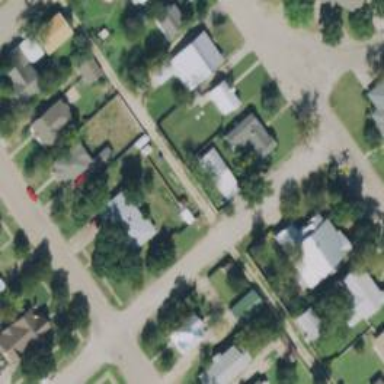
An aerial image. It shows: Alleyway designated as service road.